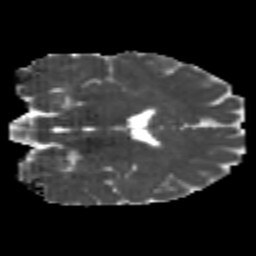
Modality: MD
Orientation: coronal
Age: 21
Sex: male
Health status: healthy
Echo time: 0.074 s